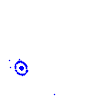
Particle: kaon